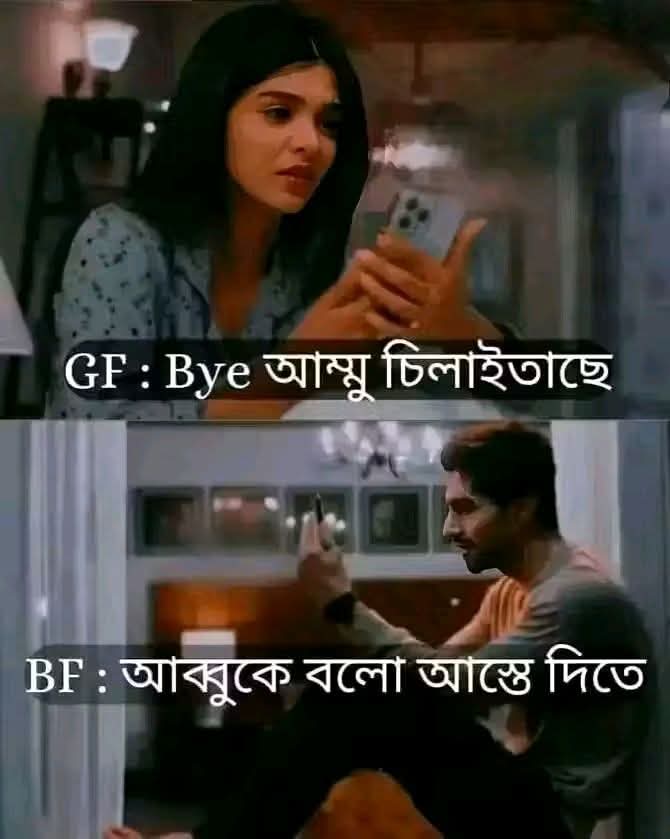
Text: GF : Bye আম্মু চিলাইতাছে
BF : আব্বুকে বলো আস্তে দিতে
Label: Non Hate